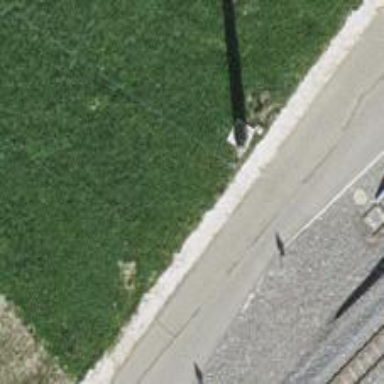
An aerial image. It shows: Concrete power pole.